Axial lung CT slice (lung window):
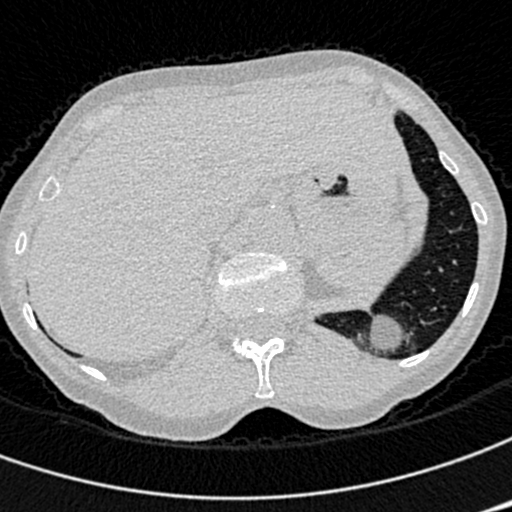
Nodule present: no